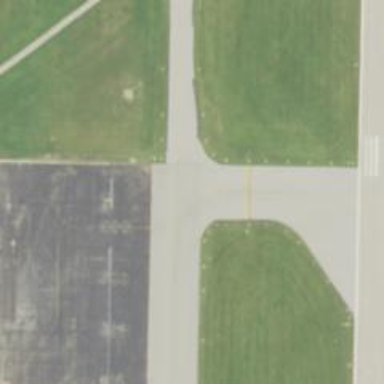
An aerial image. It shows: Image of taxiway at airport.